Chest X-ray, PA view. Patient: 35 years old, sex F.
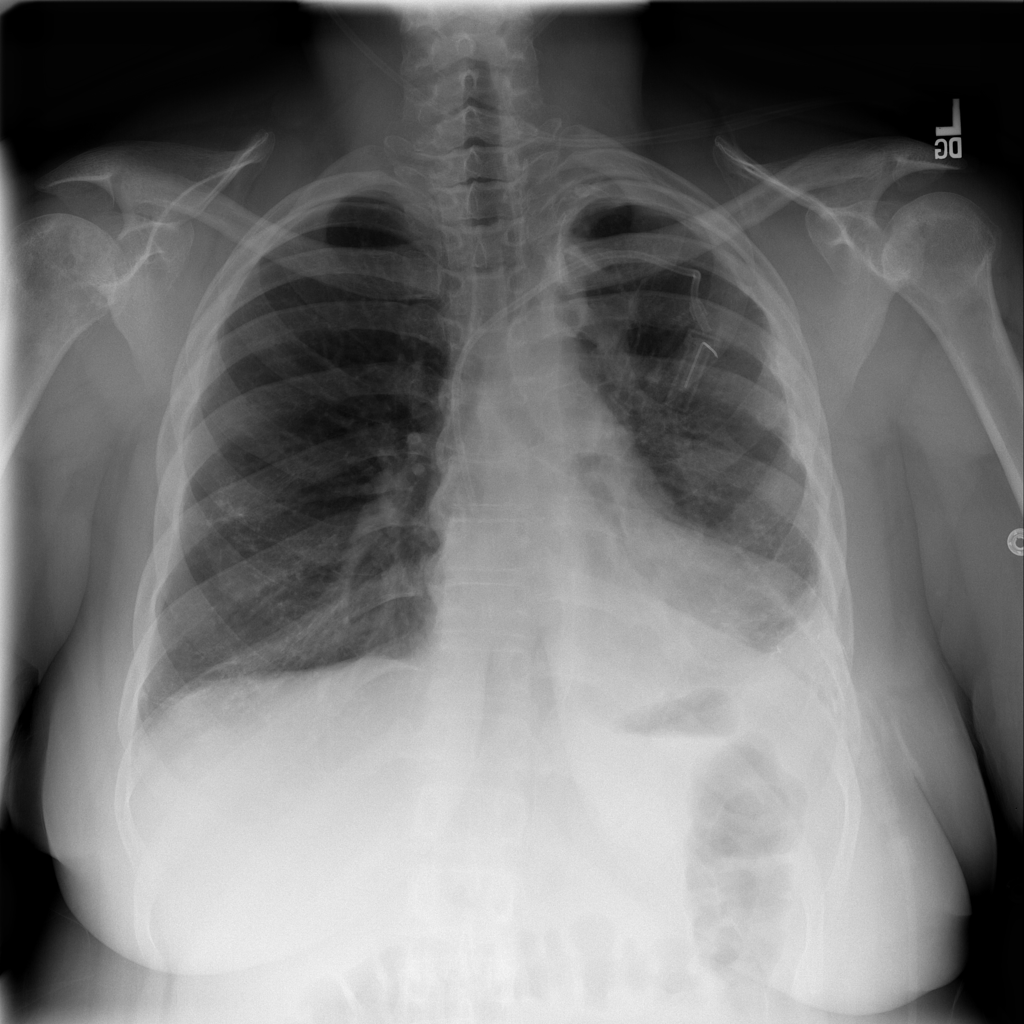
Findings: Atelectasis, Effusion, Infiltration, Pleural_Thickening